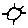
Label: sun